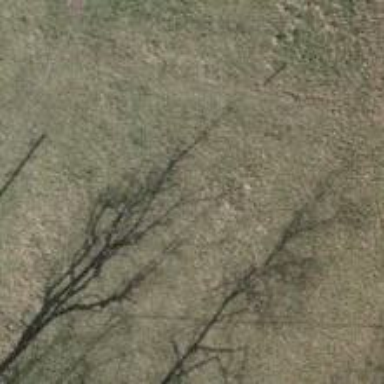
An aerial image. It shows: Single tag "natural: tree."